Question: I am drawing a string in rectangle using following method
'''
- (void)drawRect:(CGRect)rect {
.................................................
.................................................
for(NSString *titleString in self.titlesArray) {
CGContextSaveGState(context); // Pushes a copy of the current graphics state onto the graphics state stack for the context.
CGRect labelRect = CGRectMake((self.segmentWidth*i), yCoor, self.segmentWidth, self.font.pointSize);
CGContextAddRect(context, labelRect); // Adds a rectangular path to the current path.
[titleString drawInRect:labelRect withFont:self.font lineBreakMode:UILineBreakModeClip alignment:UITextAlignmentCenter];
CGContextRestoreGState(context);
}
}
'''
The outcome is

As we can see the default color for the string is in black
: Is that possible to change the color of string during drawRect() and how can I archive it.
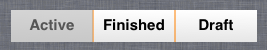
Answer: Something like:
'''
[[UIColor blueColor] set];
'''
will work. If you want all of the strings to be the same, put this before the loop.